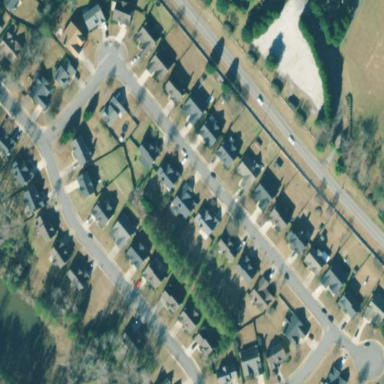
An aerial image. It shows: Single-family residential area.